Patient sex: M
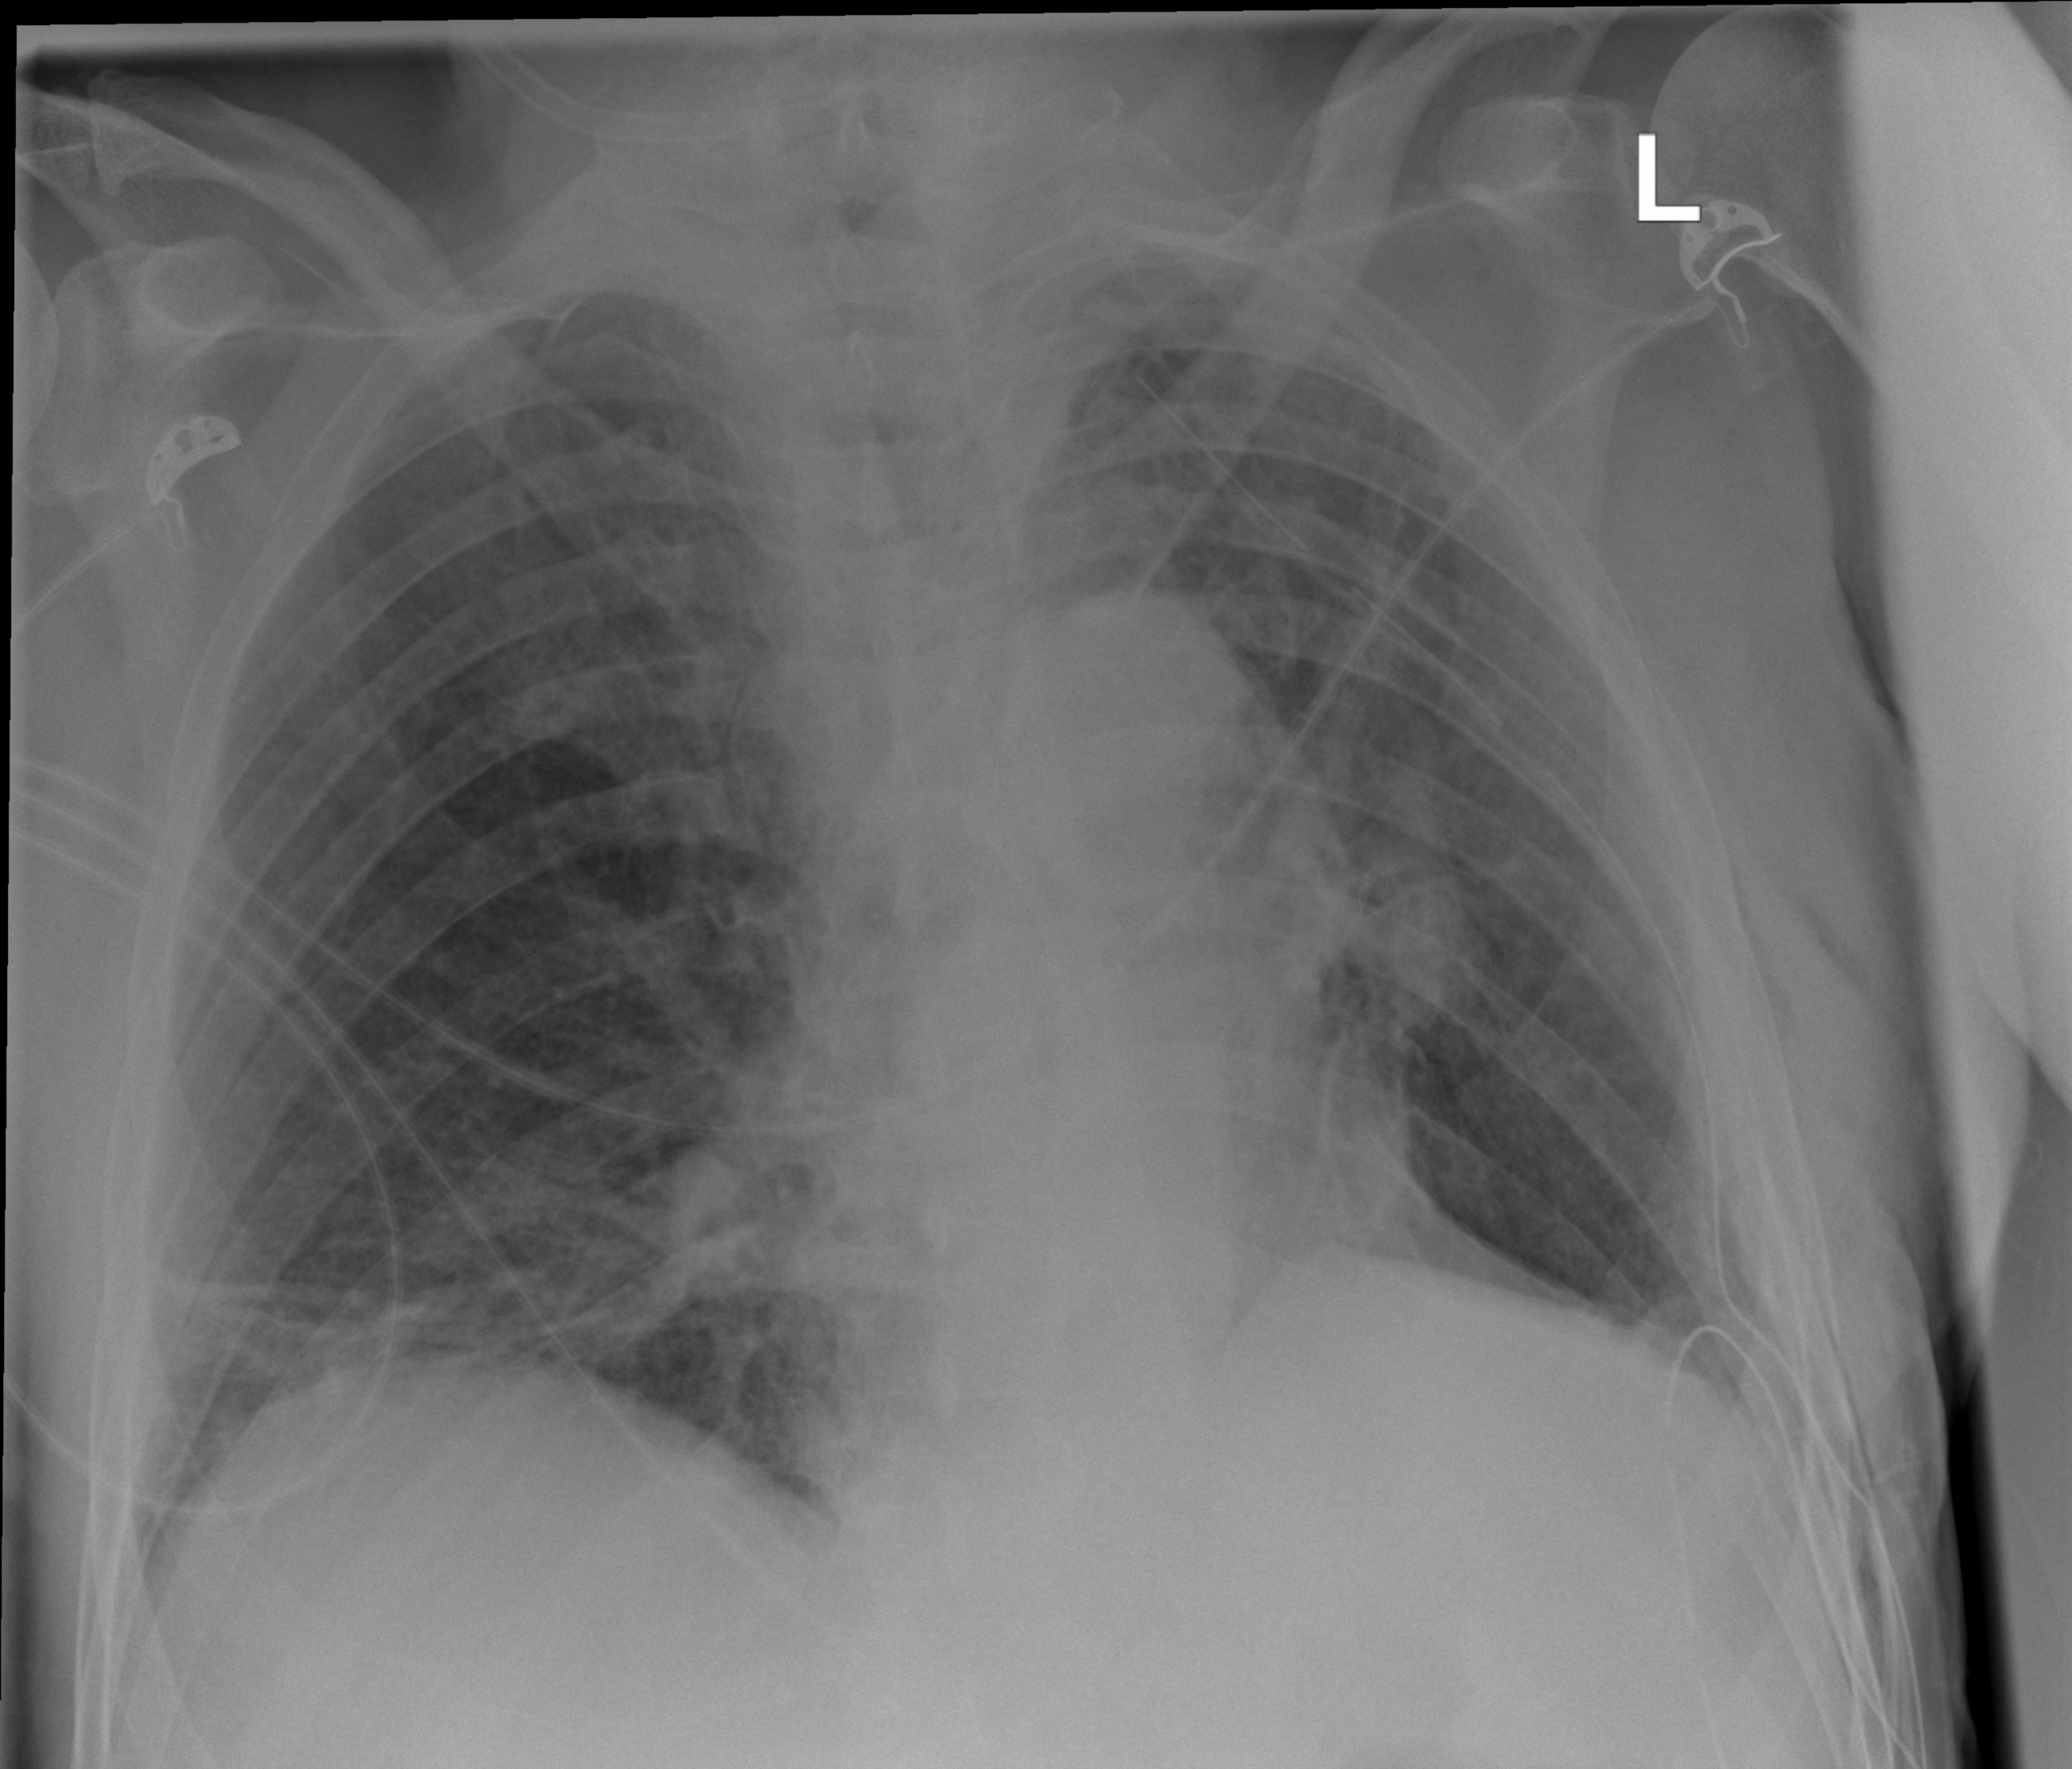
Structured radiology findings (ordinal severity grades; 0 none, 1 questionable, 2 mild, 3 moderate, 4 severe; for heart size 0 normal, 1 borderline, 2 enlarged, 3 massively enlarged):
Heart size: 0
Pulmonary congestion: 0
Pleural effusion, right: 0
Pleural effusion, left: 0
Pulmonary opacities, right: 2
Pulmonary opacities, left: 0
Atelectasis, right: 2
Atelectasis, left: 0